Question:
I was just wondering if I can create a similar kind of layout in android.
The custom view must be expandable depending upon image nature. I tried with 'GridView' to make this kind of view.
If anyone has worked with a similar kind of thing let me know. Thank's in advance...
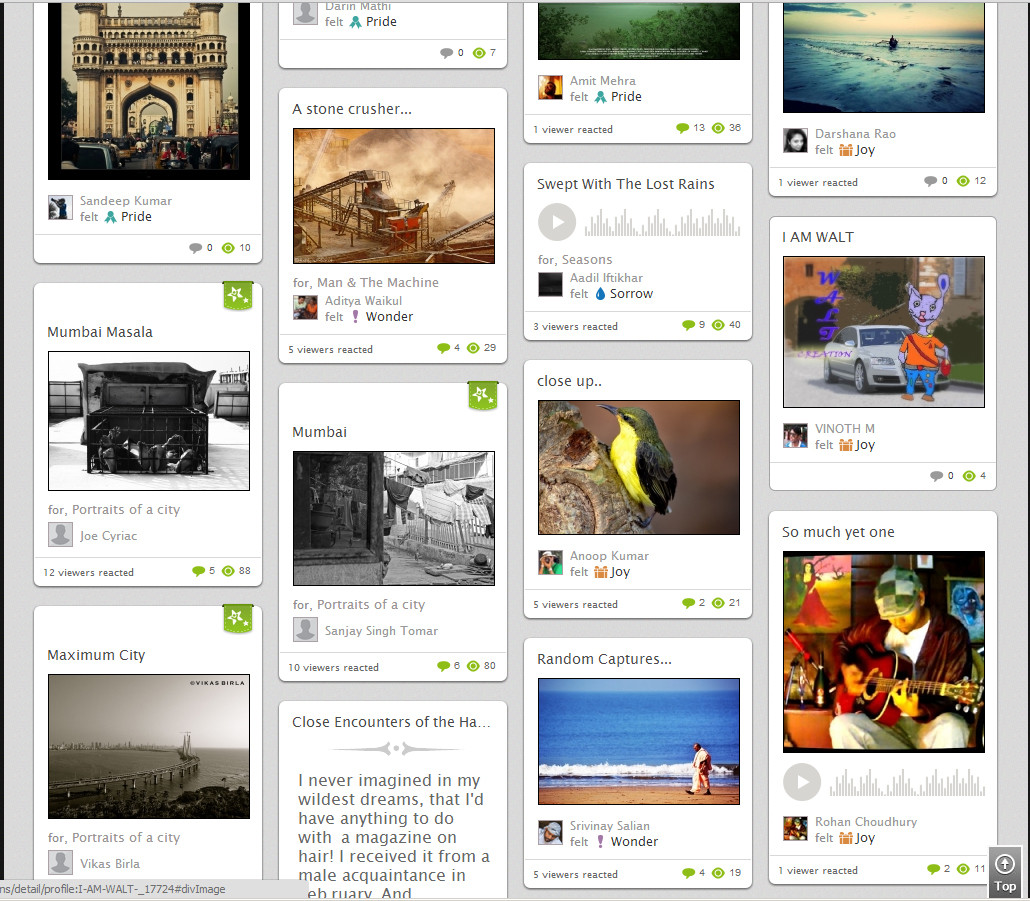
Answer: You should have a look at 'StaggeredGridView' <URL> if you want to have a quick look at how it works.